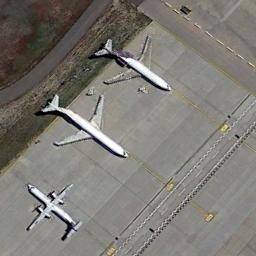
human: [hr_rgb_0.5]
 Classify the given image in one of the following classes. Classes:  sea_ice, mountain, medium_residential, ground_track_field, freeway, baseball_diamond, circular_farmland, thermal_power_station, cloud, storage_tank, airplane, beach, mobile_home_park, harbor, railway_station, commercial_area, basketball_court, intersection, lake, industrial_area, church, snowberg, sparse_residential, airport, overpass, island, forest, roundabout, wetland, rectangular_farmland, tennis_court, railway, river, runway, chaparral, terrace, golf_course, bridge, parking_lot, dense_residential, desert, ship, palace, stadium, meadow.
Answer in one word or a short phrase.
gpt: airplane